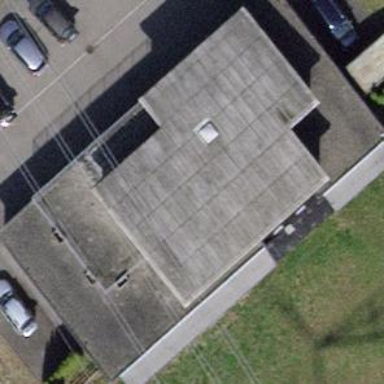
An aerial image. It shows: Building used for shooting sports.